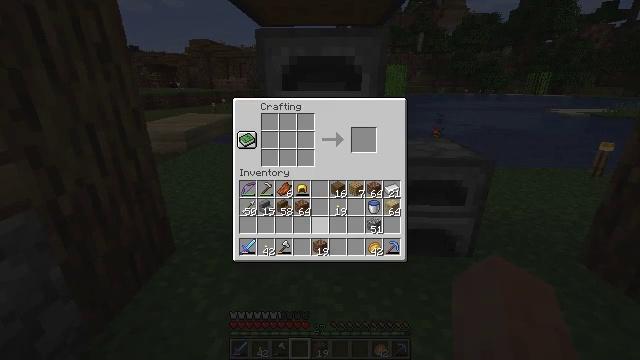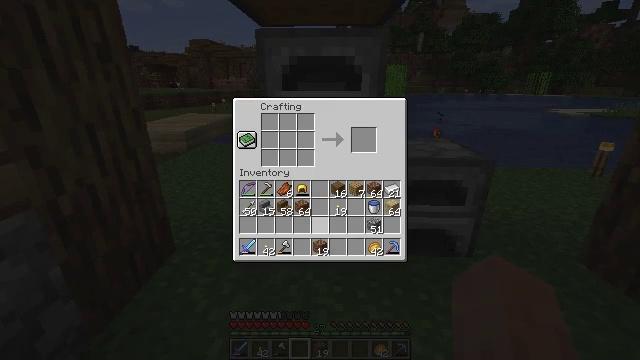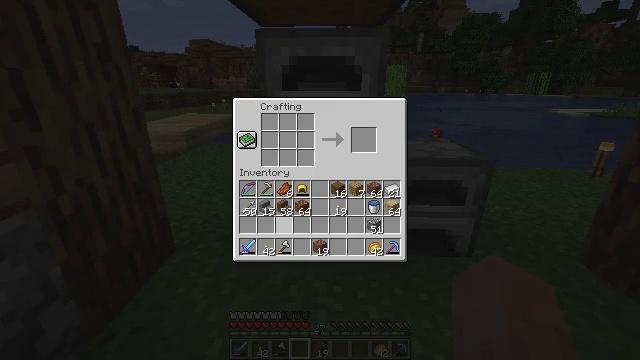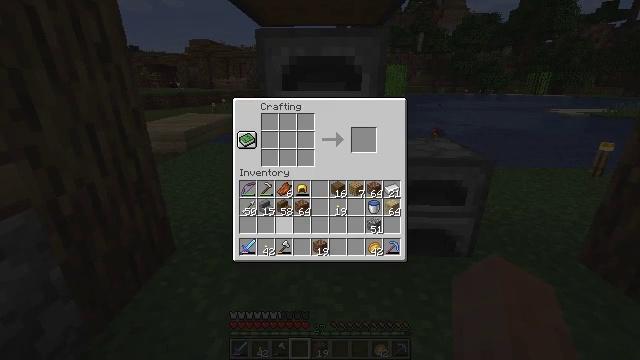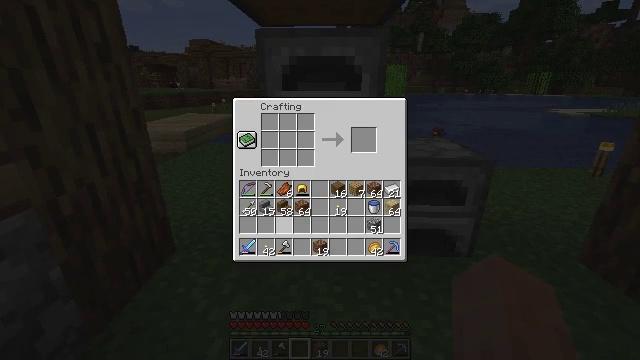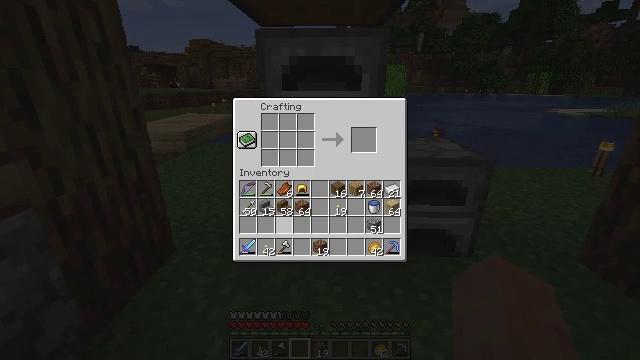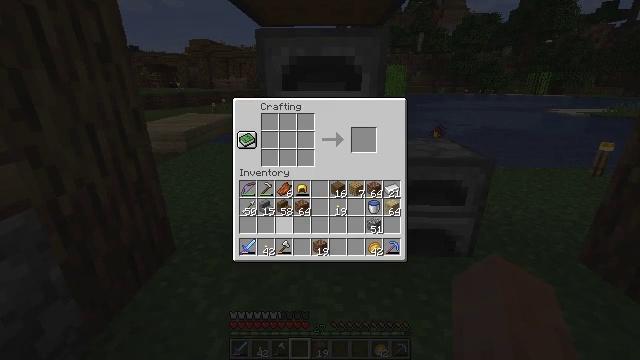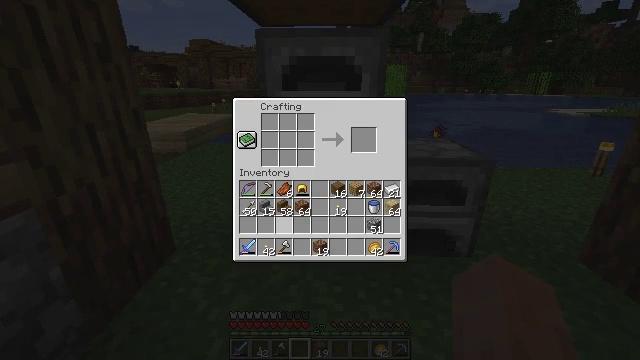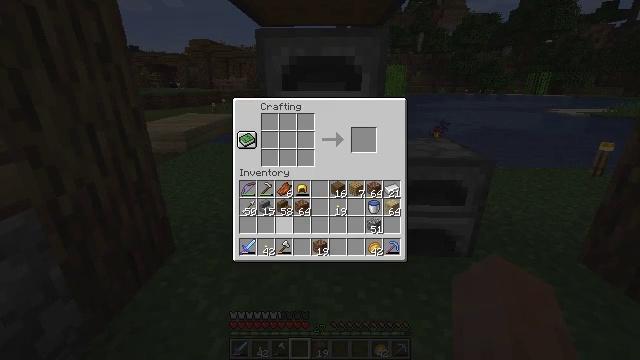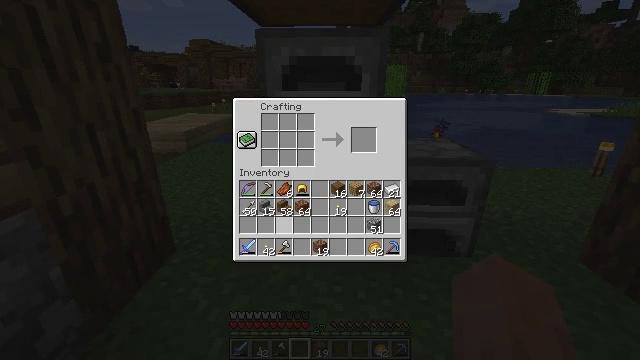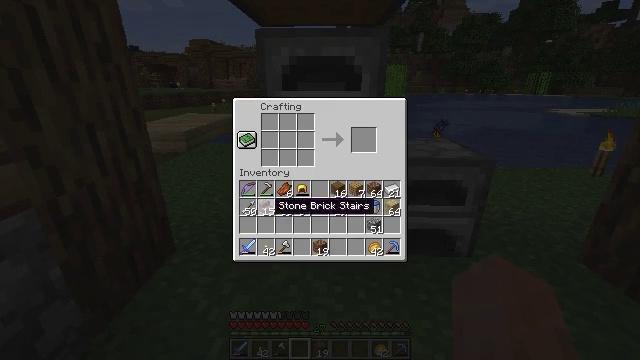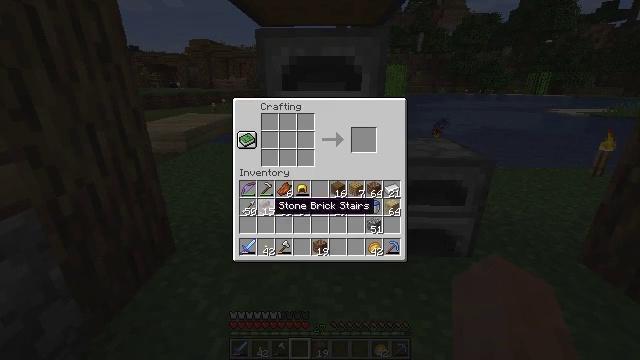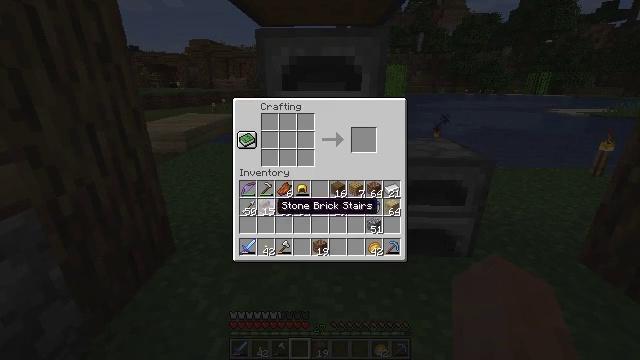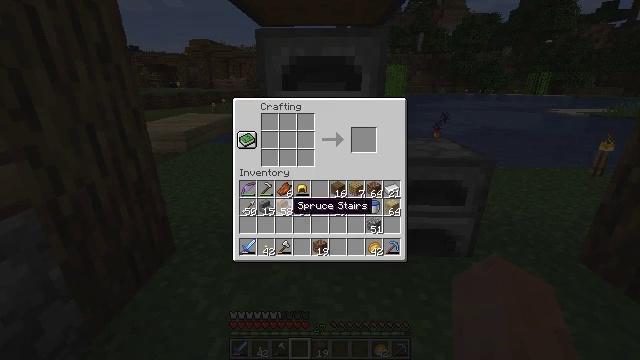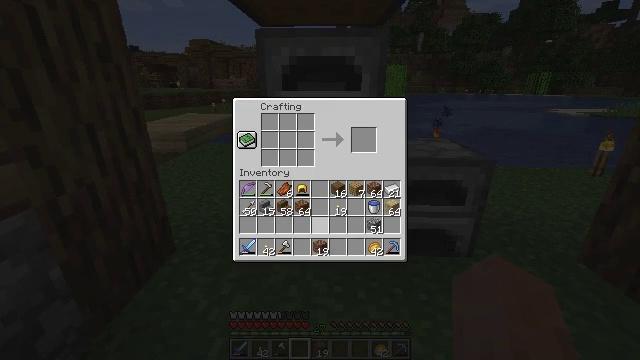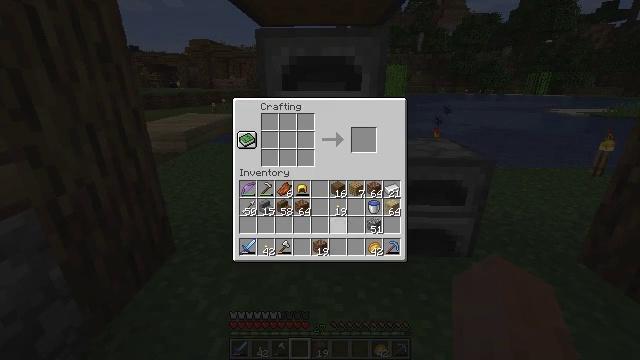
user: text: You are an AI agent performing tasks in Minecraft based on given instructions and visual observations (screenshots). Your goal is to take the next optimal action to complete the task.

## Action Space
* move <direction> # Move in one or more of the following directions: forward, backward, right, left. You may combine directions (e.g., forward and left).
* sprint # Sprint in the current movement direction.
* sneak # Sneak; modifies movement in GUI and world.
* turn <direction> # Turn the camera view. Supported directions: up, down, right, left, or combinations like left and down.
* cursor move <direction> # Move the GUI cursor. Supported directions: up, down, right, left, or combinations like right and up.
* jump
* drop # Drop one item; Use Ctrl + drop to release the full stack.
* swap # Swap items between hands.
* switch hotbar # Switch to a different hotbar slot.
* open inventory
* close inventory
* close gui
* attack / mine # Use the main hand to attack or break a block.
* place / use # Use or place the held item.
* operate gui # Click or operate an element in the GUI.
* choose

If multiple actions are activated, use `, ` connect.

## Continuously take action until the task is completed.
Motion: motion action
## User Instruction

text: Craft birch stairs with birch planks.
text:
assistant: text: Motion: cursor move left
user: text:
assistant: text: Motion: cursor move left
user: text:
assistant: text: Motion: no_op
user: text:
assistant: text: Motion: no_op
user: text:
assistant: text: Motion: no_op
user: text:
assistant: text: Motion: no_op
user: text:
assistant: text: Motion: no_op
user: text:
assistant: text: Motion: no_op
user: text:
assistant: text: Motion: cursor move left
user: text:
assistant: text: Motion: cursor move left
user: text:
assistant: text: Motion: no_op
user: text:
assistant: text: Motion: no_op
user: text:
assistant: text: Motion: cursor move right
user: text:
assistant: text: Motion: cursor move right
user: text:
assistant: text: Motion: cursor move right
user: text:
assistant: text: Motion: cursor move right
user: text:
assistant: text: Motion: cursor move right
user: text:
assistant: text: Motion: cursor move right
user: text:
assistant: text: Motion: no_op
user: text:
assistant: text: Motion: no_op
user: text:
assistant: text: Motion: no_op
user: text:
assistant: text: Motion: no_op
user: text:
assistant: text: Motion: cursor move left
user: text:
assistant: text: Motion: cursor move left
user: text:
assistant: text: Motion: cursor move left
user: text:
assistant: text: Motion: no_op
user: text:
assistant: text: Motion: cursor move right
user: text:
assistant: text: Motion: cursor move right and up
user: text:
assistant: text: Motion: no_op
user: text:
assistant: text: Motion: no_op